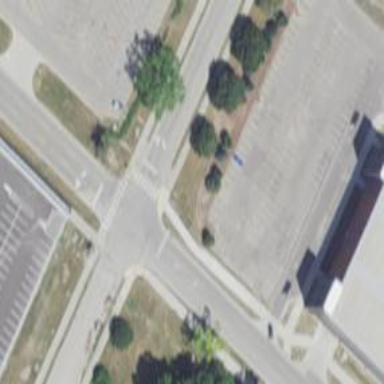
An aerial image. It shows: Crossing road.